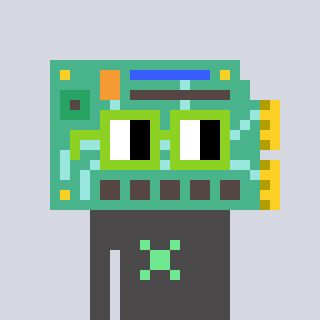
a pixel art character with square light green glasses, a chipboard-shaped head and a grayscale-colored body on a cool background